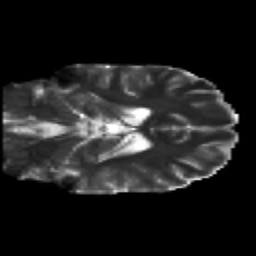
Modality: T2w
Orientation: coronal
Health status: healthy
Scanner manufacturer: siemens
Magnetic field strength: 3 T
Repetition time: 12 s
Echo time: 0.092 s